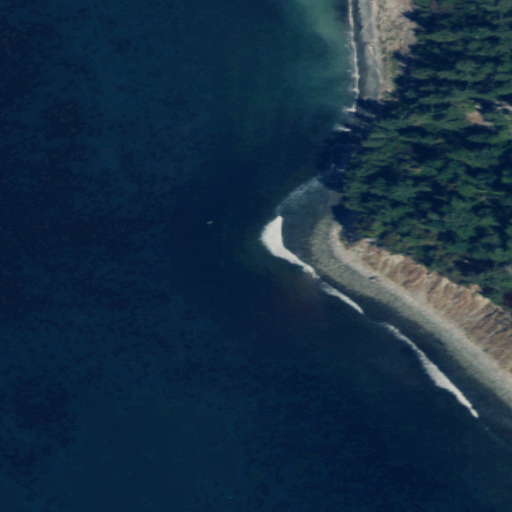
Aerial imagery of cape in Washington named Point Partridge containing open water, barren land, evergreen forest, herbaceous wetlands, grassland, and open development